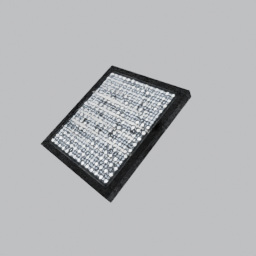
Label: lighting